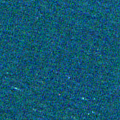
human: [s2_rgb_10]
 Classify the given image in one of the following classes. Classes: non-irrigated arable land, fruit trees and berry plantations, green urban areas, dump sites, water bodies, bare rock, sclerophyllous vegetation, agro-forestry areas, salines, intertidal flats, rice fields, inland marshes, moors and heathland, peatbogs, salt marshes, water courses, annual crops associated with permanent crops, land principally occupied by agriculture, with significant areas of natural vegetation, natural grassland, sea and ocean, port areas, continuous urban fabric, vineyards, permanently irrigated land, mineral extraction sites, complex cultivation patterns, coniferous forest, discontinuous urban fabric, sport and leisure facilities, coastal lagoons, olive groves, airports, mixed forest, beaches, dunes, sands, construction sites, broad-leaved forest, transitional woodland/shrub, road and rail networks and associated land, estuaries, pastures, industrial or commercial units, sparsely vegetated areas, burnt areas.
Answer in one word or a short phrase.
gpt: sea and ocean